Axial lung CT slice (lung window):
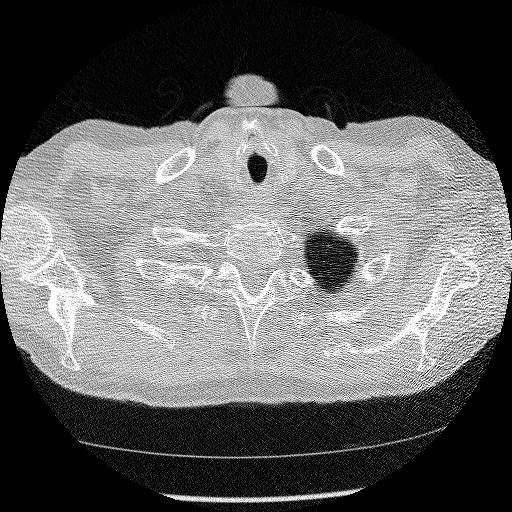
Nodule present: no